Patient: sex M, age 70
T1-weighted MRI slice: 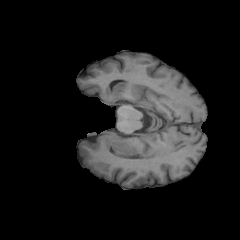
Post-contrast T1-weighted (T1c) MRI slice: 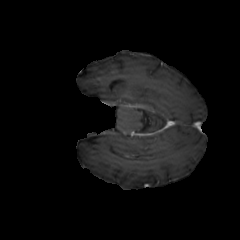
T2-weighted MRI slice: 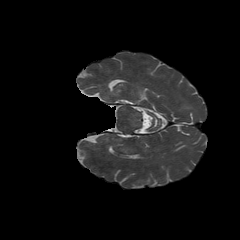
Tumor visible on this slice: no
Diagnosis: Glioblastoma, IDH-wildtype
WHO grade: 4